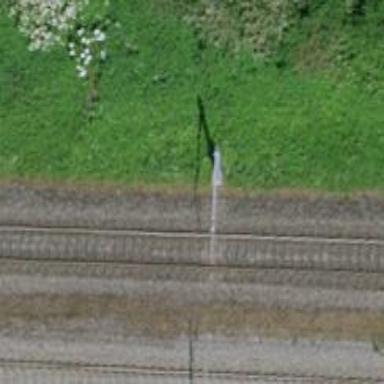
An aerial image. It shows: Single railway track with electrified contact line.